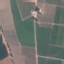
Land use / land cover: PermanentCrop